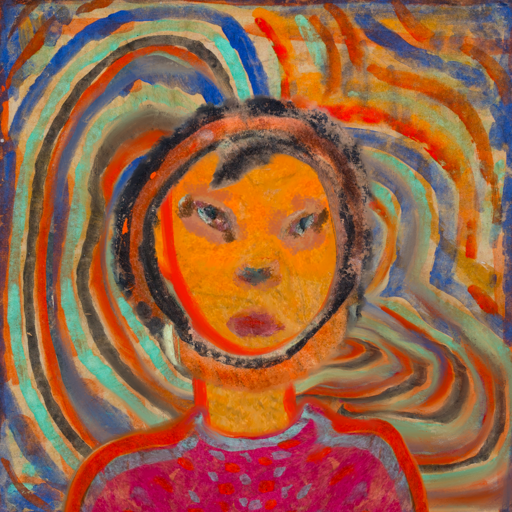
Background: Sisters, Head And Neck Front: Sisters, Face Front: Boggyland, Bust: Sisters, Hair Front: Childish, Head Accessory: Blank, Second Necklace: Blank, Necklace: Blank, Baby: Blank